【题型】填空题　【知识点】平面几何　【难度】medium
已知：如图, 点 $G$ 为等腰直角三角形 $ABC$ 的重心, $\angle ACB = 90^\circ$, 连接 $CG$, 如果 $AC = 3\sqrt{2}$, 那么 $CG = \underline{\quad }$。

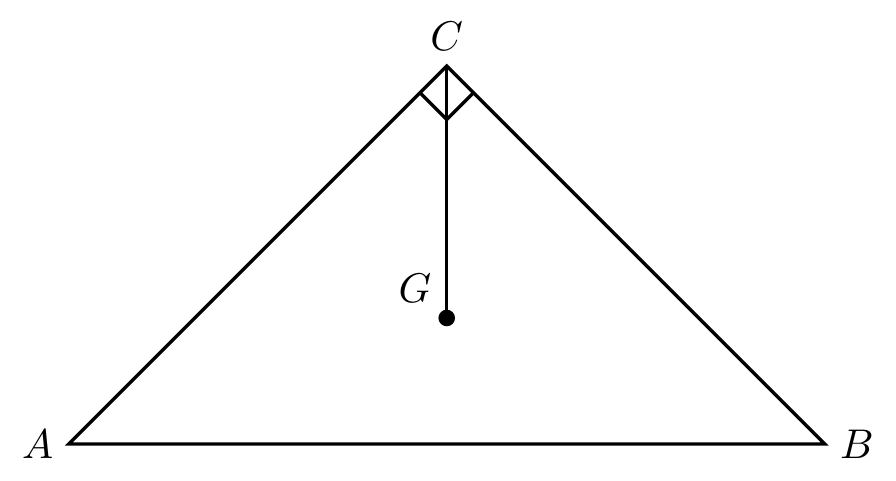
【解答】
解：延长 $CG$ 交 $AB$ 于点 $E$, 连接 $AG$ 并延长, 交 $BC$ 于点 $F$, 过点 $A$ 作 $BC$ 的平行线, 交 $AG$ 延长线于点 $D$。

$\because$ $AC = 3\sqrt{2}$, $\triangle ABC$ 为等腰直角三角形, $\angle ACB = 90^\circ$,

$\therefore$ $AB = \sqrt{AC^2 + BC^2} = 6$,

$\because$ 点 $G$ 为三角形 $ABC$ 的重心,

$\therefore$ $AF$、$CE$ 为 $\triangle ABC$ 中线,

$\therefore$ $AE = BE$, $CE = \frac{1}{2} AB = 3$,

$\because$ $AD // BC$,

$\therefore$ $\angle D = \angle BCE$, $\angle DAE = \angle B$,

在 $\triangle DAE$ 和 $\triangle CBE$ 中,

$\begin{cases}
\angle D = \angle BCE \\
\angle DAE = \angle B \\
AE = BE
\end{cases}$

$\therefore$ $\triangle DAE \cong \triangle CBE$(AAS),

$\therefore$ $DE = CE = 3$, $AD = BC$,

$\therefore$ $CD = 6$,

$\because$ $AD // BC$,

$\therefore$ $\triangle CFG \sim \triangle DAG$,

$\begin{cases}
CF / AD = CF / BC = CG / DG = \frac{1}{2} \\
CG / CD = \frac{1}{3}
\end{cases}$

即 $\frac{CG}{6} = \frac{1}{3}$,

解得：$CG = 2$,

故答案为：$2$。

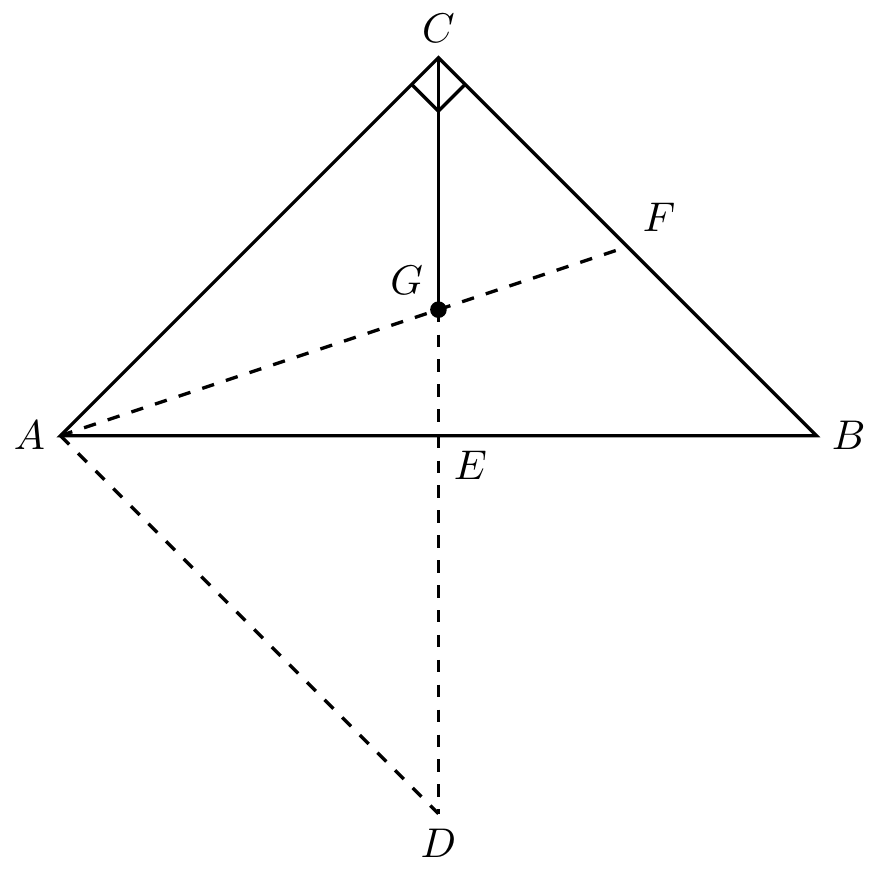